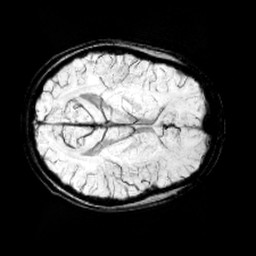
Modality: minIP
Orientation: axial
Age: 11
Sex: female
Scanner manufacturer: siemens
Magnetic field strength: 3 T
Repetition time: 0.027 s
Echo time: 0.02 s